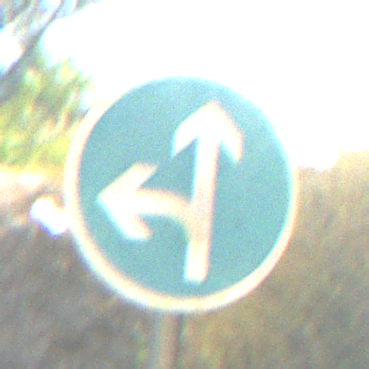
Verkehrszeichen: VorgeschriebeneFahrtrichtungGeradeausOderLinks
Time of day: MorningAfternoon
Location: Outdoor (Nature)
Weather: PartlyCloudy
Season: NotSpecified
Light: Natural